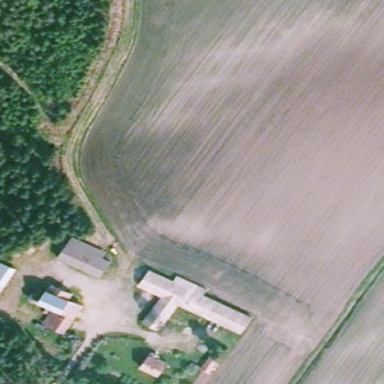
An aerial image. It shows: Farmyard area.